Here is the envelope spectrum of one vibration snapshot from a rolling-element bearing, with each characteristic fault-frequency family marked on the frequency axis. Classify the bearing condition as one of: normal, inner_race, outer_race, ball.
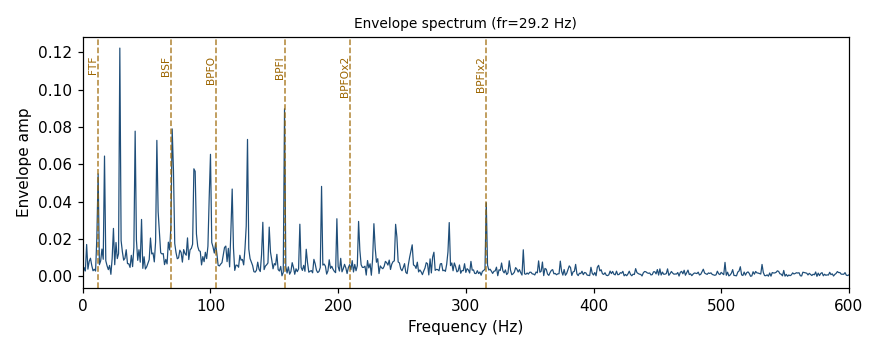
Answer: inner_race